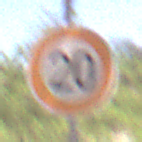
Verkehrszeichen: Geschwindigkeit20
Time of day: Midday
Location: Outdoor (RoadRail)
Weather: Clear
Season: NotSpecified
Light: Natural